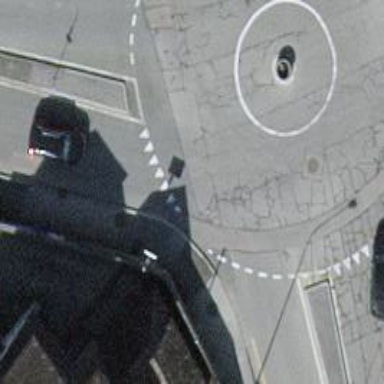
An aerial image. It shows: Secondary road with asphalt surface leading to roundabout.